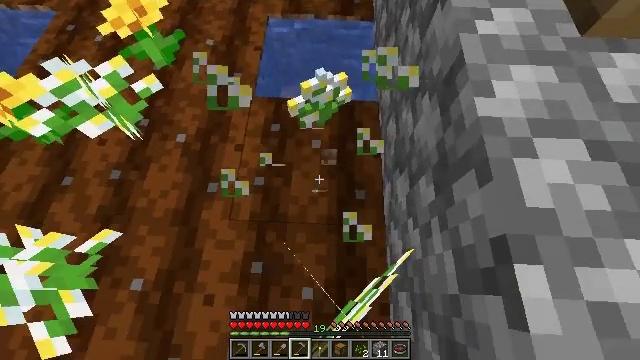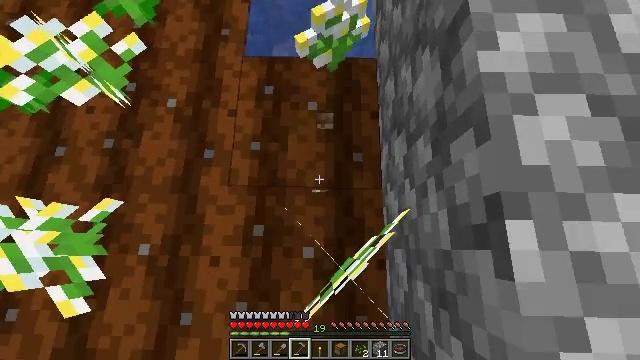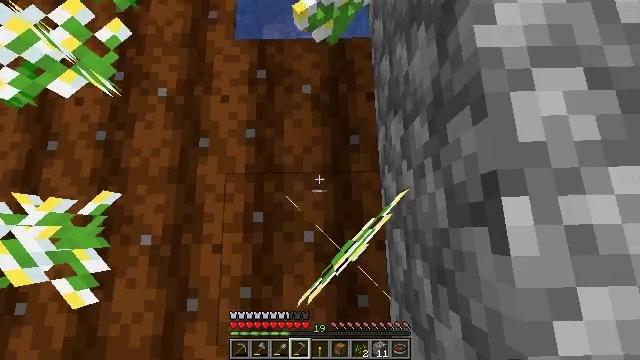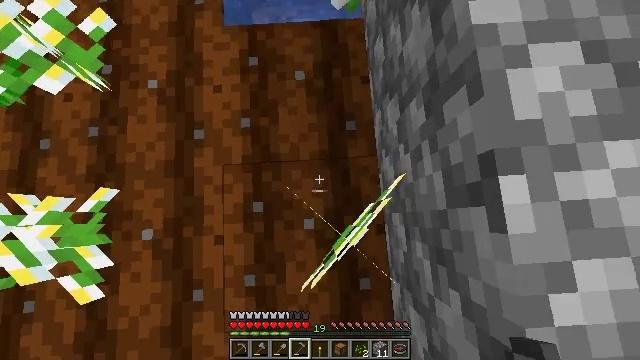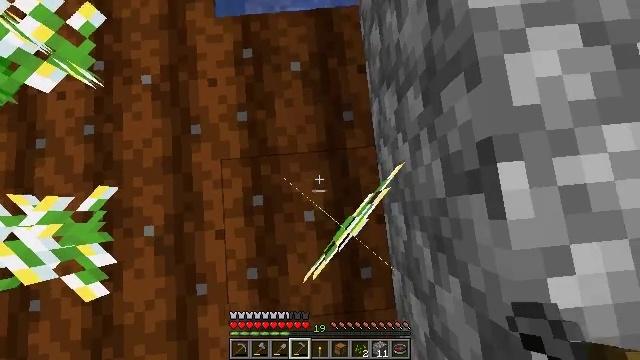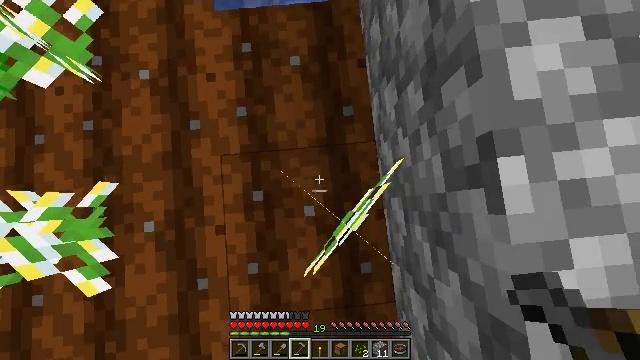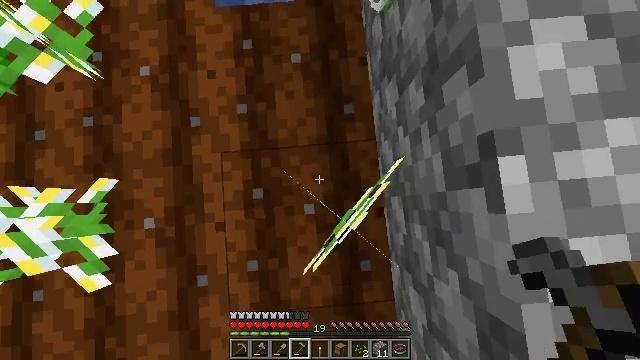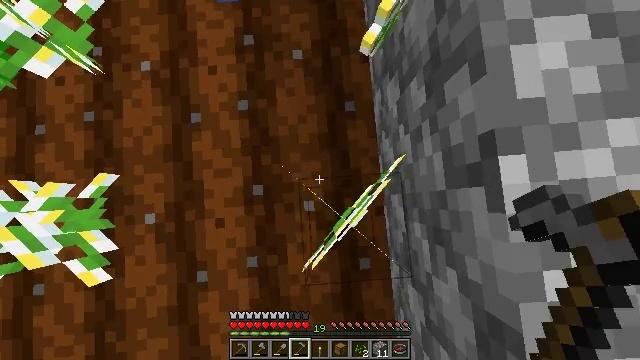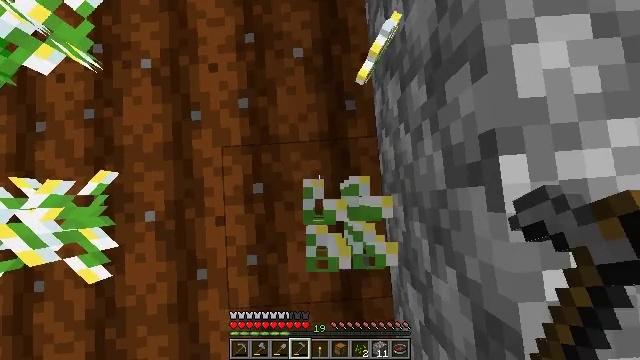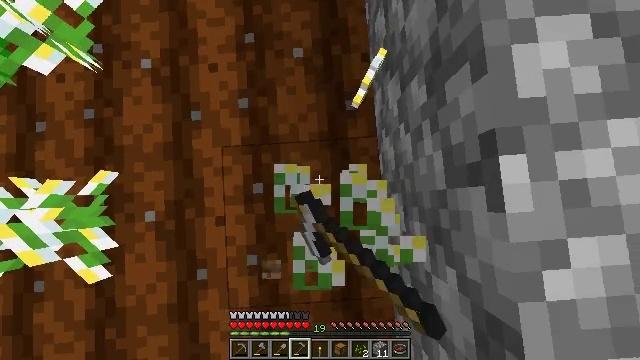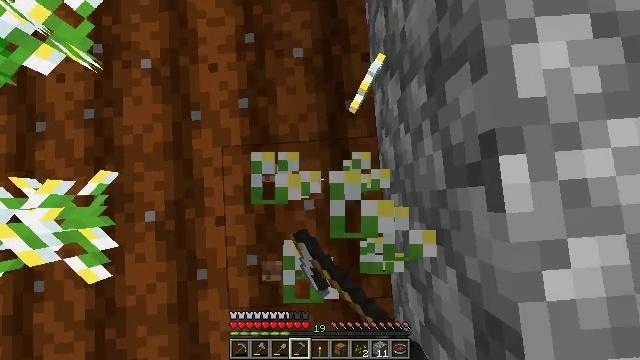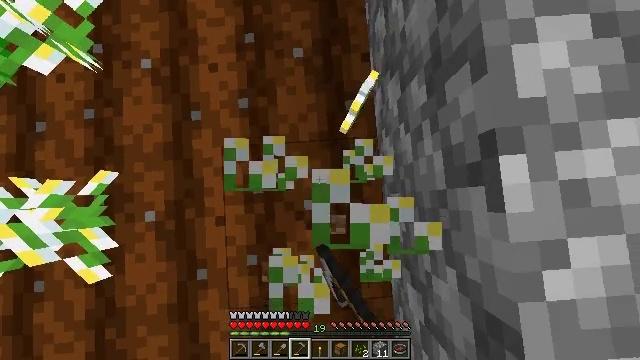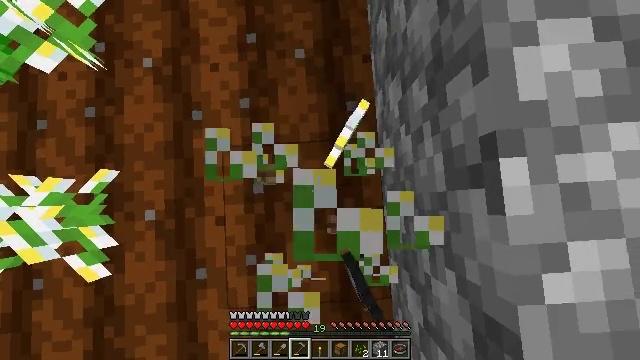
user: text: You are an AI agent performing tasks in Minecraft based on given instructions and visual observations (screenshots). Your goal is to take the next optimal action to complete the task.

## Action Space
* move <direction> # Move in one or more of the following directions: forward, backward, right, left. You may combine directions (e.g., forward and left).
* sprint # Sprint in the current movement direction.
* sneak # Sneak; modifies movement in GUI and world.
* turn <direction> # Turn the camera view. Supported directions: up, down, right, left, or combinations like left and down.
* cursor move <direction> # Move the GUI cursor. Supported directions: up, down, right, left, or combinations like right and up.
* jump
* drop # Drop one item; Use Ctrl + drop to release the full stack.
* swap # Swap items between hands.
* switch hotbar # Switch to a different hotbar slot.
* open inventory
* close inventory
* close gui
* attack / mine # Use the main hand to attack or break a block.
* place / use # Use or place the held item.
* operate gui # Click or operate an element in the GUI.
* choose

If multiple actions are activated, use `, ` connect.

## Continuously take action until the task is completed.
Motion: motion action
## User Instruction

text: Break the azure bluet to pick it up.
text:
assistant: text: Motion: turn right and down
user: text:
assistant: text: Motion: turn right and down
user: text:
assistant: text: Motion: turn right and down
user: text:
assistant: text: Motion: turn right and down
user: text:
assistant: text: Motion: turn down
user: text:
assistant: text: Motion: no_op
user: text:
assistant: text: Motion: no_op
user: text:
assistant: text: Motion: attack / mine
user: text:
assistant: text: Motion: attack / mine
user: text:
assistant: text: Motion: attack / mine
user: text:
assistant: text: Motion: attack / mine
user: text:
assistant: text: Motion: no_op
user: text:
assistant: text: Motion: no_op